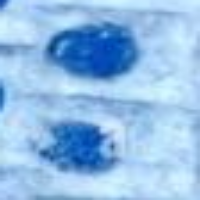
Label: telophase